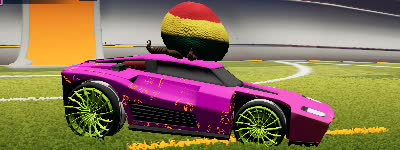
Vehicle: breakout